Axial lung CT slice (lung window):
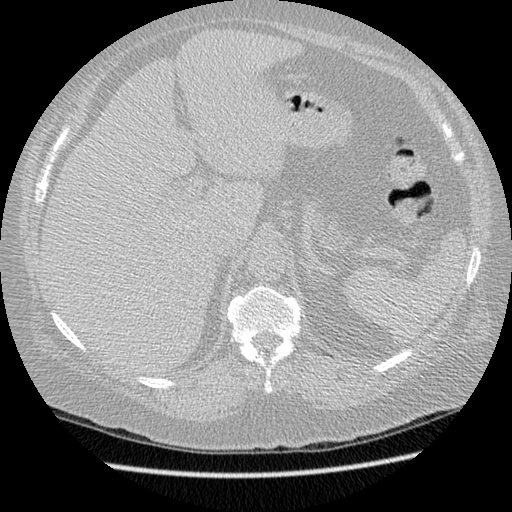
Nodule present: no